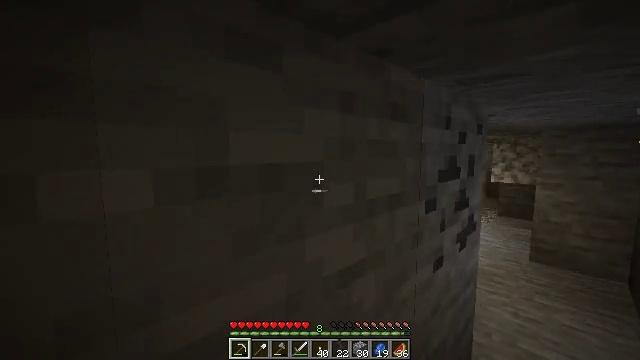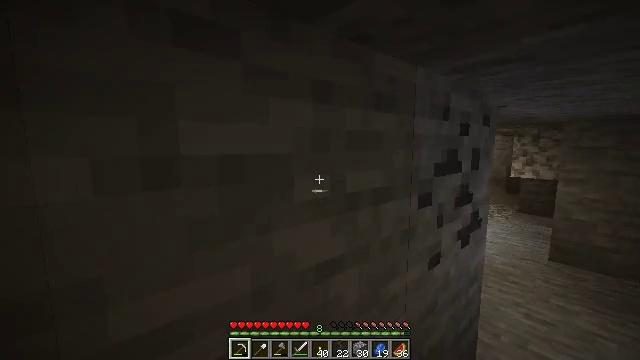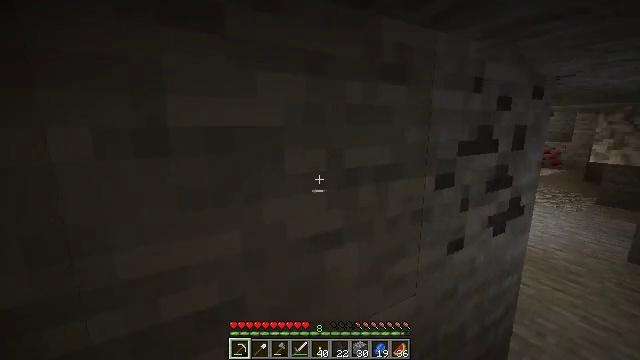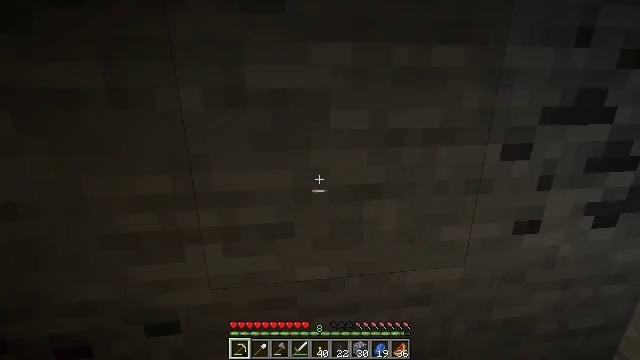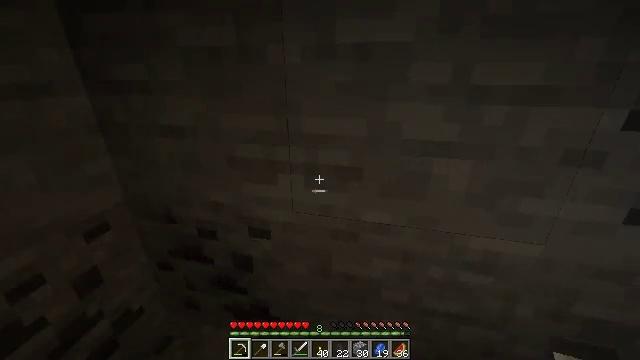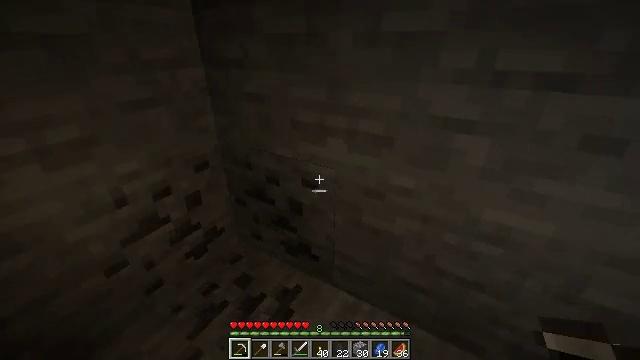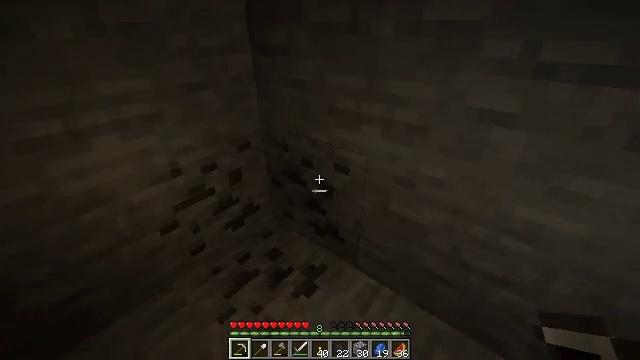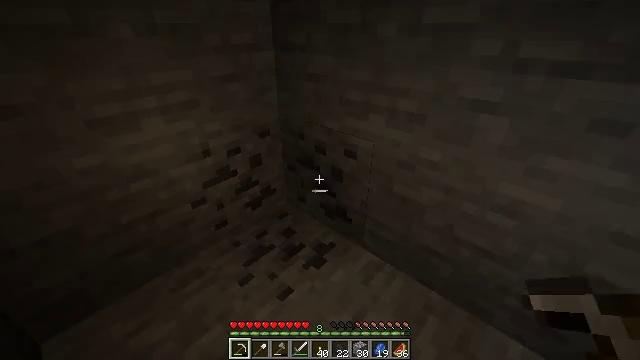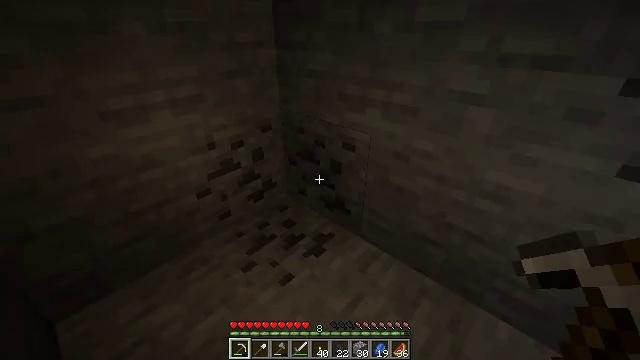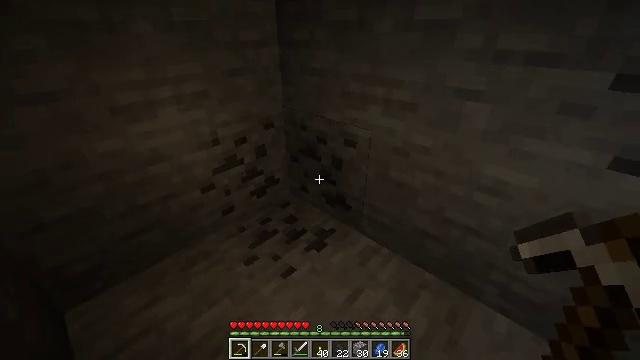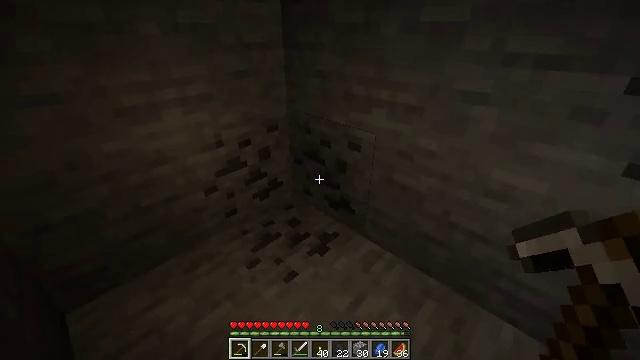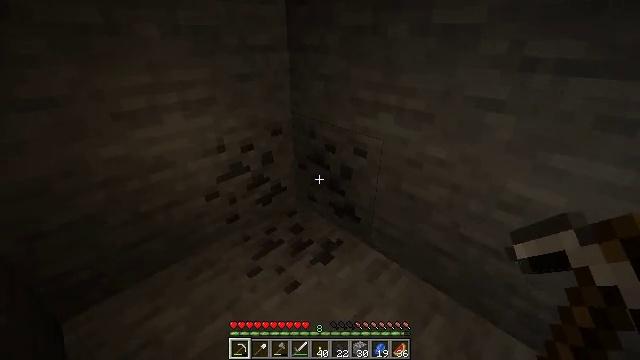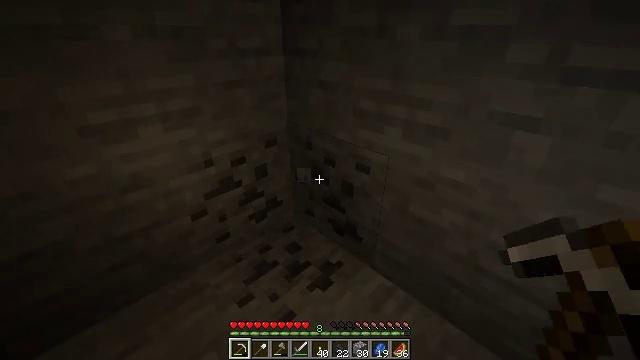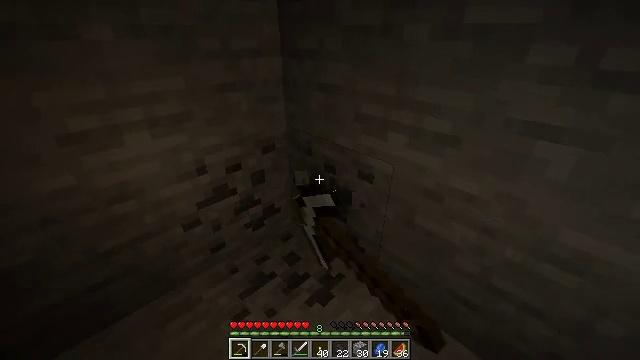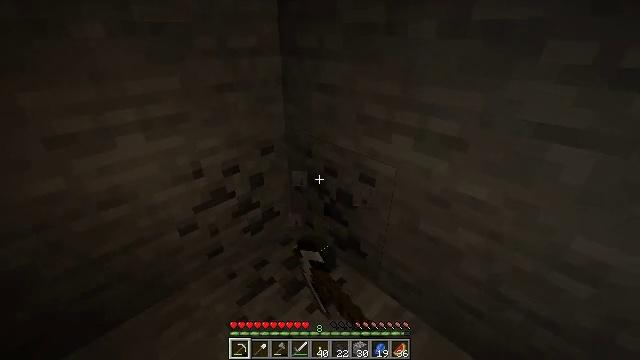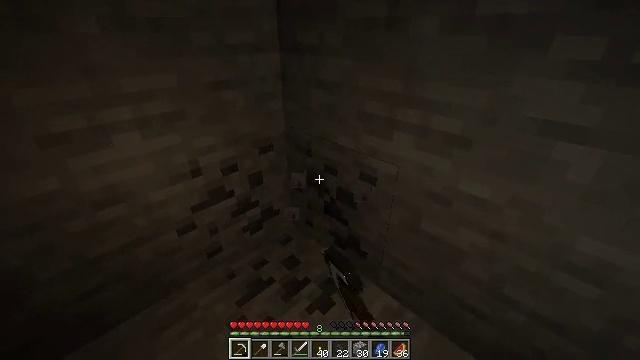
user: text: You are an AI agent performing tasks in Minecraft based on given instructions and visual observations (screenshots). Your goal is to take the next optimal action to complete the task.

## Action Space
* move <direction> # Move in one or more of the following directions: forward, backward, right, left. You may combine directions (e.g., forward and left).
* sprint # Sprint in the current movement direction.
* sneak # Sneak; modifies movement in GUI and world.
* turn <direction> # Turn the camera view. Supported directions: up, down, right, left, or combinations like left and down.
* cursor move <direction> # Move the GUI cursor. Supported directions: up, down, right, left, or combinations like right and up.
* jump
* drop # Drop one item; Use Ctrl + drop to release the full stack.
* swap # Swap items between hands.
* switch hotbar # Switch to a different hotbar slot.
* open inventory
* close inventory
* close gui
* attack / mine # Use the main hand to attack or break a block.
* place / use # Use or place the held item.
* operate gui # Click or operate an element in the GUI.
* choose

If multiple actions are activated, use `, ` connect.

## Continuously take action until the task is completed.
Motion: motion action
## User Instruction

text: Break the coal ore to collect coal.
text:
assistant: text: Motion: move right, turn left and down
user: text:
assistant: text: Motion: move back and move right, turn left and down
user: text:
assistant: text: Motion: move back and move right, turn left and down
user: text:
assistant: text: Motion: move back and move right, turn left and down
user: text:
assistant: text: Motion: move back, turn left and down
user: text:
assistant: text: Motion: move back, turn left and down
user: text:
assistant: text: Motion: turn left
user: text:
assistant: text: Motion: no_op
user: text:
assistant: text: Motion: no_op
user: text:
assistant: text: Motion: move forward, turn left
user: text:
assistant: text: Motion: move forward, turn left
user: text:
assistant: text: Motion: move forward, attack / mine
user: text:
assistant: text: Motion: attack / mine
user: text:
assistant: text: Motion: attack / mine
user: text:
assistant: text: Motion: attack / mine
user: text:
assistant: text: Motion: turn down, attack / mine
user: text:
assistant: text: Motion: attack / mine
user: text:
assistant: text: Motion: attack / mine
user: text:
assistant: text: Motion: attack / mine
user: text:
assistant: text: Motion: attack / mine
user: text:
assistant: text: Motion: attack / mine
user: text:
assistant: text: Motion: attack / mine
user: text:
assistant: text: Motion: attack / mine
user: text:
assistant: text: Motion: attack / mine
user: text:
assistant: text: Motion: attack / mine
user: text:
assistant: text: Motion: attack / mine
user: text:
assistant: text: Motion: attack / mine
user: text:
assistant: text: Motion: attack / mine
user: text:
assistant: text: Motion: turn left, attack / mine
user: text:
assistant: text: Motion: turn left, attack / mine